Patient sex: M
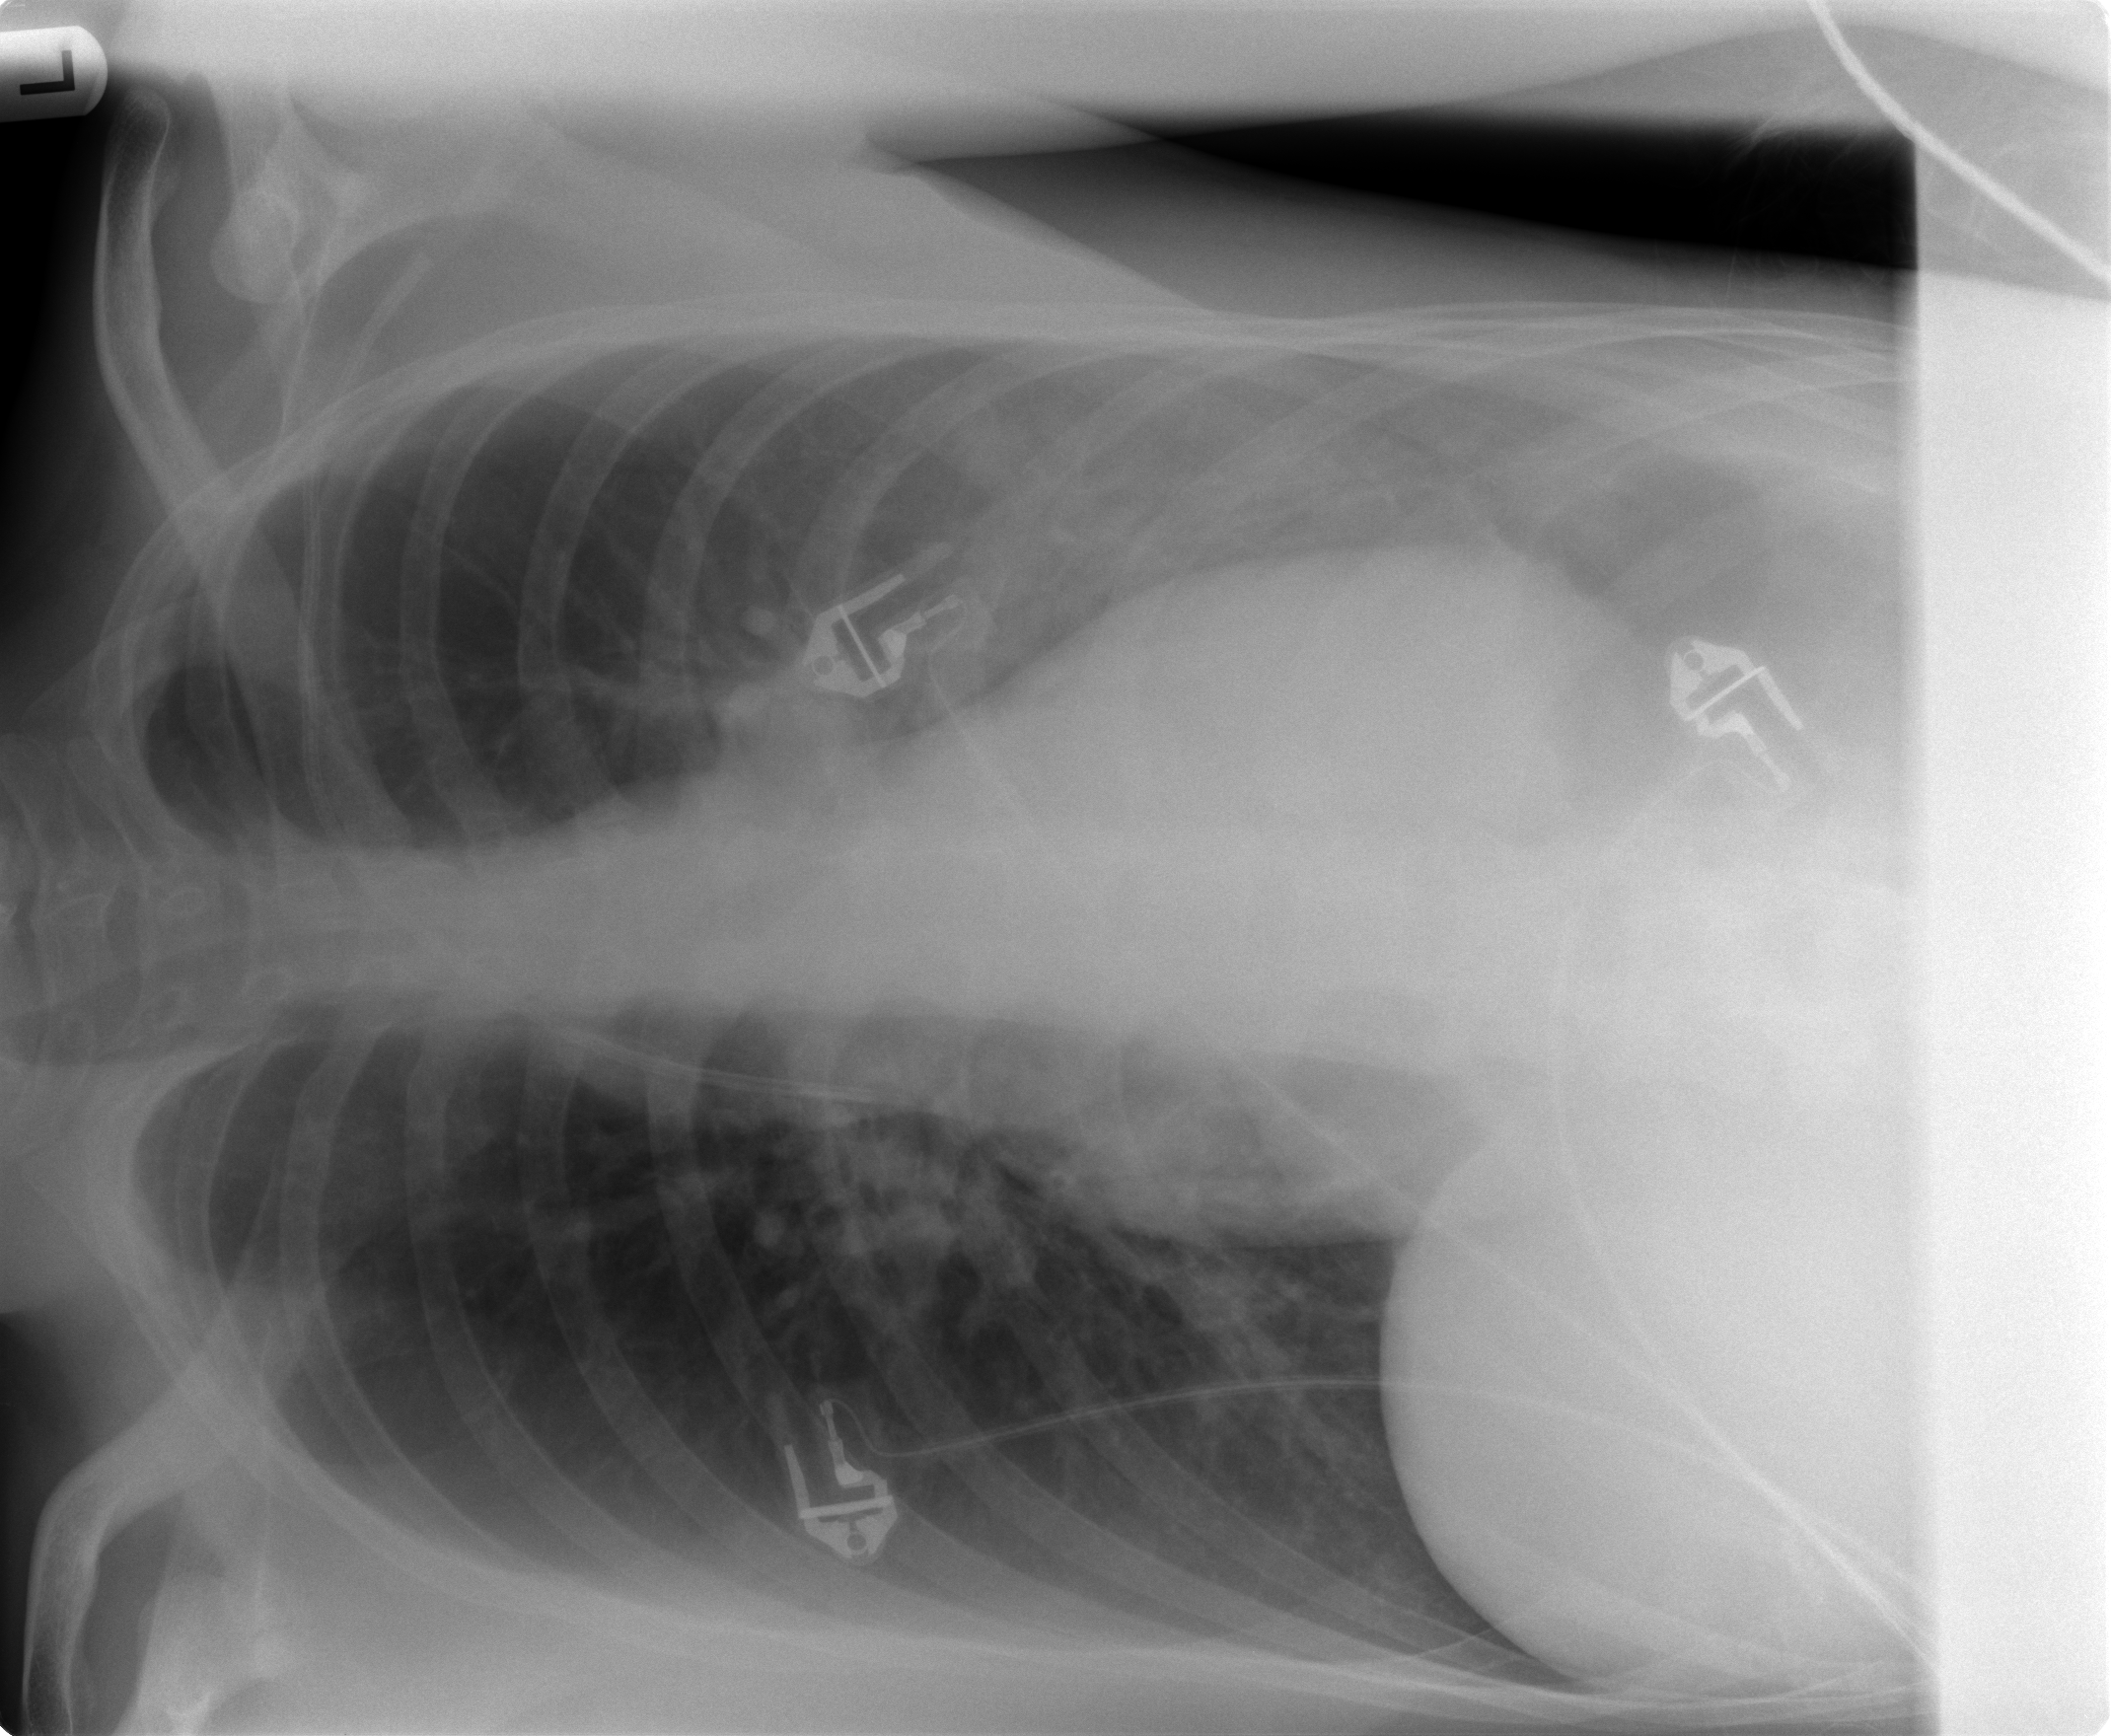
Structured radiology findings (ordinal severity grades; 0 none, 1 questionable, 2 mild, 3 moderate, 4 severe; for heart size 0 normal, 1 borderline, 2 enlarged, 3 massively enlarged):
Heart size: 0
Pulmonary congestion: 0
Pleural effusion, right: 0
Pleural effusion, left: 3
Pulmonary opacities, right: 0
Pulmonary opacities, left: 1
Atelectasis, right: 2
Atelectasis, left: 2